Question: Hello, I am using 'Trial Of Tekerik Controls', I am building the Grid. Now, I want to insert HTML Edit control in the Grid when I press 'Edit' and then select row ShortDescription. I want HTML control to open, so that I can edit all information inside.

You can see here the example.
Here is my code
'''
<telerik:RadGrid ID="RadGrid1" runat="server" ShowGroupPanel="True" GridLines="None" DataSourceID="DataSource1" AllowFiltering="False" AllowAutomaticDeletes="True" AllowAutomaticInserts="True" AllowAutomaticUpdates="True" AllowFilteringByColumn="True" AutoGenerateDeleteColumn="True" AutoGenerateEditColumn="True" CellSpacing="0">
<MasterTableView GroupLoadMode="client" ShowGroupFooter="False" GroupsDefaultExpanded="False" AutoGenerateColumns="False" DataKeyNames="ID">
<Columns>
<telerik:GridBoundColumn DataField="ID" DataType="System.Int32" FilterControlAltText="Filter ID column" HeaderText="ID" ReadOnly="True" SortExpression="ID" UniqueName="ID">
</telerik:GridBoundColumn>
<telerik:GridCheckBoxColumn DataField="LoadCategory" DataType="System.Boolean" FilterControlAltText="Filter LoadCategory column" HeaderText="LoadCategory" SortExpression="LoadCategory" UniqueName="LoadCategory">
</telerik:GridCheckBoxColumn>
<telerik:GridBoundColumn DataField="ProductCategory" FilterControlAltText="Filter ProductCategory column" HeaderText="ProductCategory" SortExpression="ProductCategory" UniqueName="ProductCategory">
</telerik:GridBoundColumn>
<telerik:GridBoundColumn DataField="ShortDescription" FilterControlAltText="Filter ShortDescription column" HeaderText="ShortDescription" SortExpression="ShortDescription" UniqueName="ShortDescription">
<%-- This is the row --%>
</telerik:GridBoundColumn>
<telerik:GridBoundColumn DataField="NumberOfItems" DataType="System.Int16" FilterControlAltText="Filter NumberOfItems column" HeaderText="NumberOfItems" SortExpression="NumberOfItems" UniqueName="NumberOfItems">
</telerik:GridBoundColumn>
<telerik:GridBoundColumn DataField="CategoryTitle" FilterControlAltText="Filter CategoryTitle column" HeaderText="CategoryTitle" SortExpression="CategoryTitle" UniqueName="CategoryTitle">
</telerik:GridBoundColumn>
<telerik:GridBoundColumn DataField="SeoTitle" FilterControlAltText="Filter SeoTitle column" HeaderText="SeoTitle" SortExpression="SeoTitle" UniqueName="SeoTitle">
</telerik:GridBoundColumn>
<telerik:GridBoundColumn DataField="SeoDescription" FilterControlAltText="Filter SeoDescription column" HeaderText="SeoDescription" SortExpression="SeoDescription" UniqueName="SeoDescription">
</telerik:GridBoundColumn>
</Columns>
</MasterTableView>
<ClientSettings AllowDragToGroup="True">
</ClientSettings>
</telerik:RadGrid>
'''
Any ideas how i can do this?
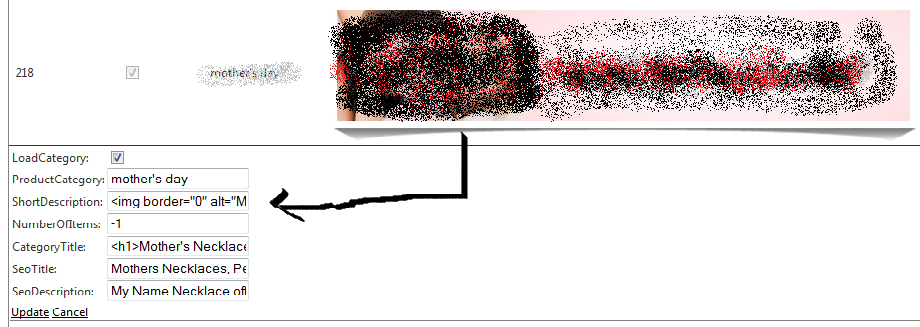
Answer: I find the solution you just need to change
'''
<telerik:GridBoundColumn DataField="ShortDescription" FilterControlAltText="Filter ShortDescription column" HeaderText="ShortDescription" SortExpression="ShortDescription" UniqueName="ShortDescription">
</telerik:GridBoundColumn>
'''
to 'GridHTMLEditorColumn'
'''
<telerik:GridHTMLEditorColumn DataField="ShortDescription" FilterControlAltText="Filter ShortDescription column" HeaderText="ShortDescription" SortExpression="ShortDescription" UniqueName="ShortDescription">
</telerik:GridHTMLEditorColumn>
'''